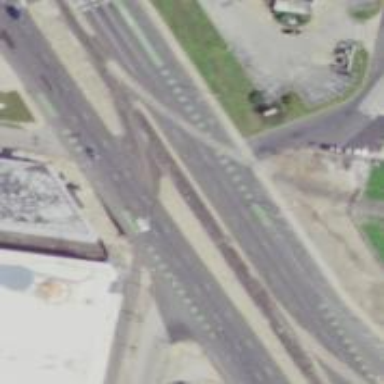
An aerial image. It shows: Unmarked crossing on the road.